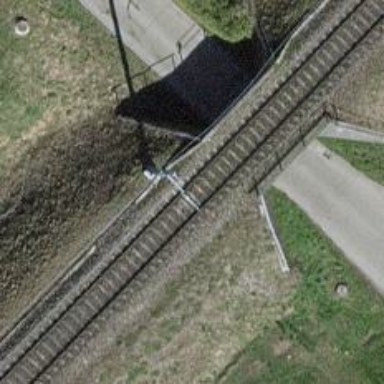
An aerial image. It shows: Railway track with contact lines for electrification.